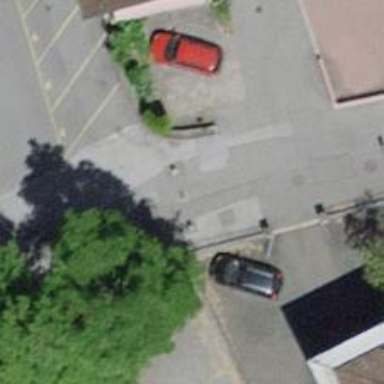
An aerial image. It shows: Bollard.